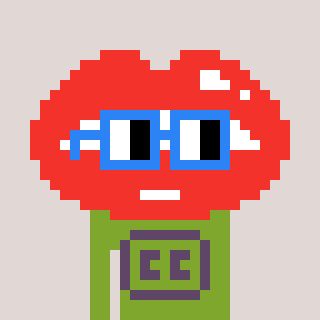
a pixel art character with square blue glasses, a lips-shaped head and a slimegreen-colored body on a warm background